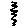
Label: zigzag